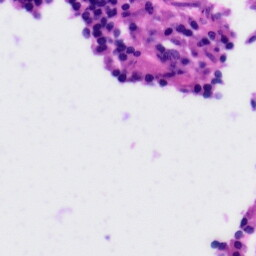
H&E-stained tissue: Tonsil